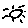
Label: sun